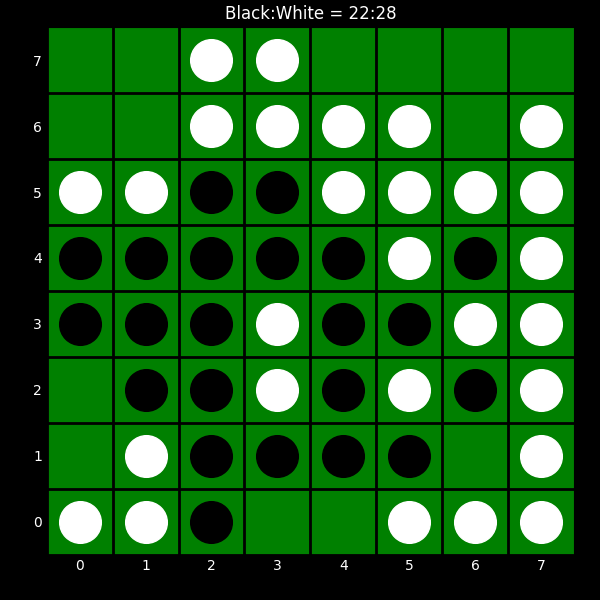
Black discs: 22
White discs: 28